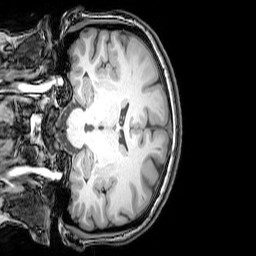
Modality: T1w
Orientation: coronal
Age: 23
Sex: female
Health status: healthy
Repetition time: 0.081 s
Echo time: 0.037 s